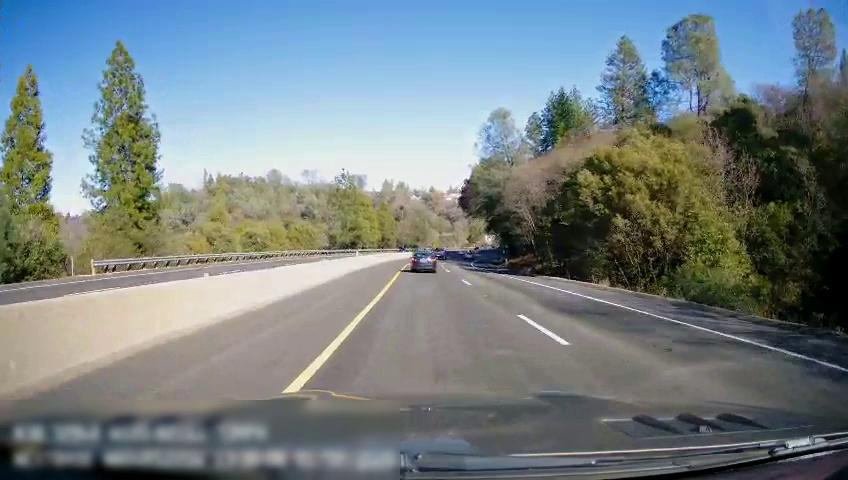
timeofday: Day
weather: Sunny
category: Drivable Space
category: Drivable Space
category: Vehicles | Car
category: Vehicles | Truck
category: Vehicles | SUV
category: Lanes | Current Lane
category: Lanes | Current Lane
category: Lanes | Alternate Lane
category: Lanes | Opposite Lane
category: Lanes | Opposite Lane